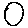
Label: circle